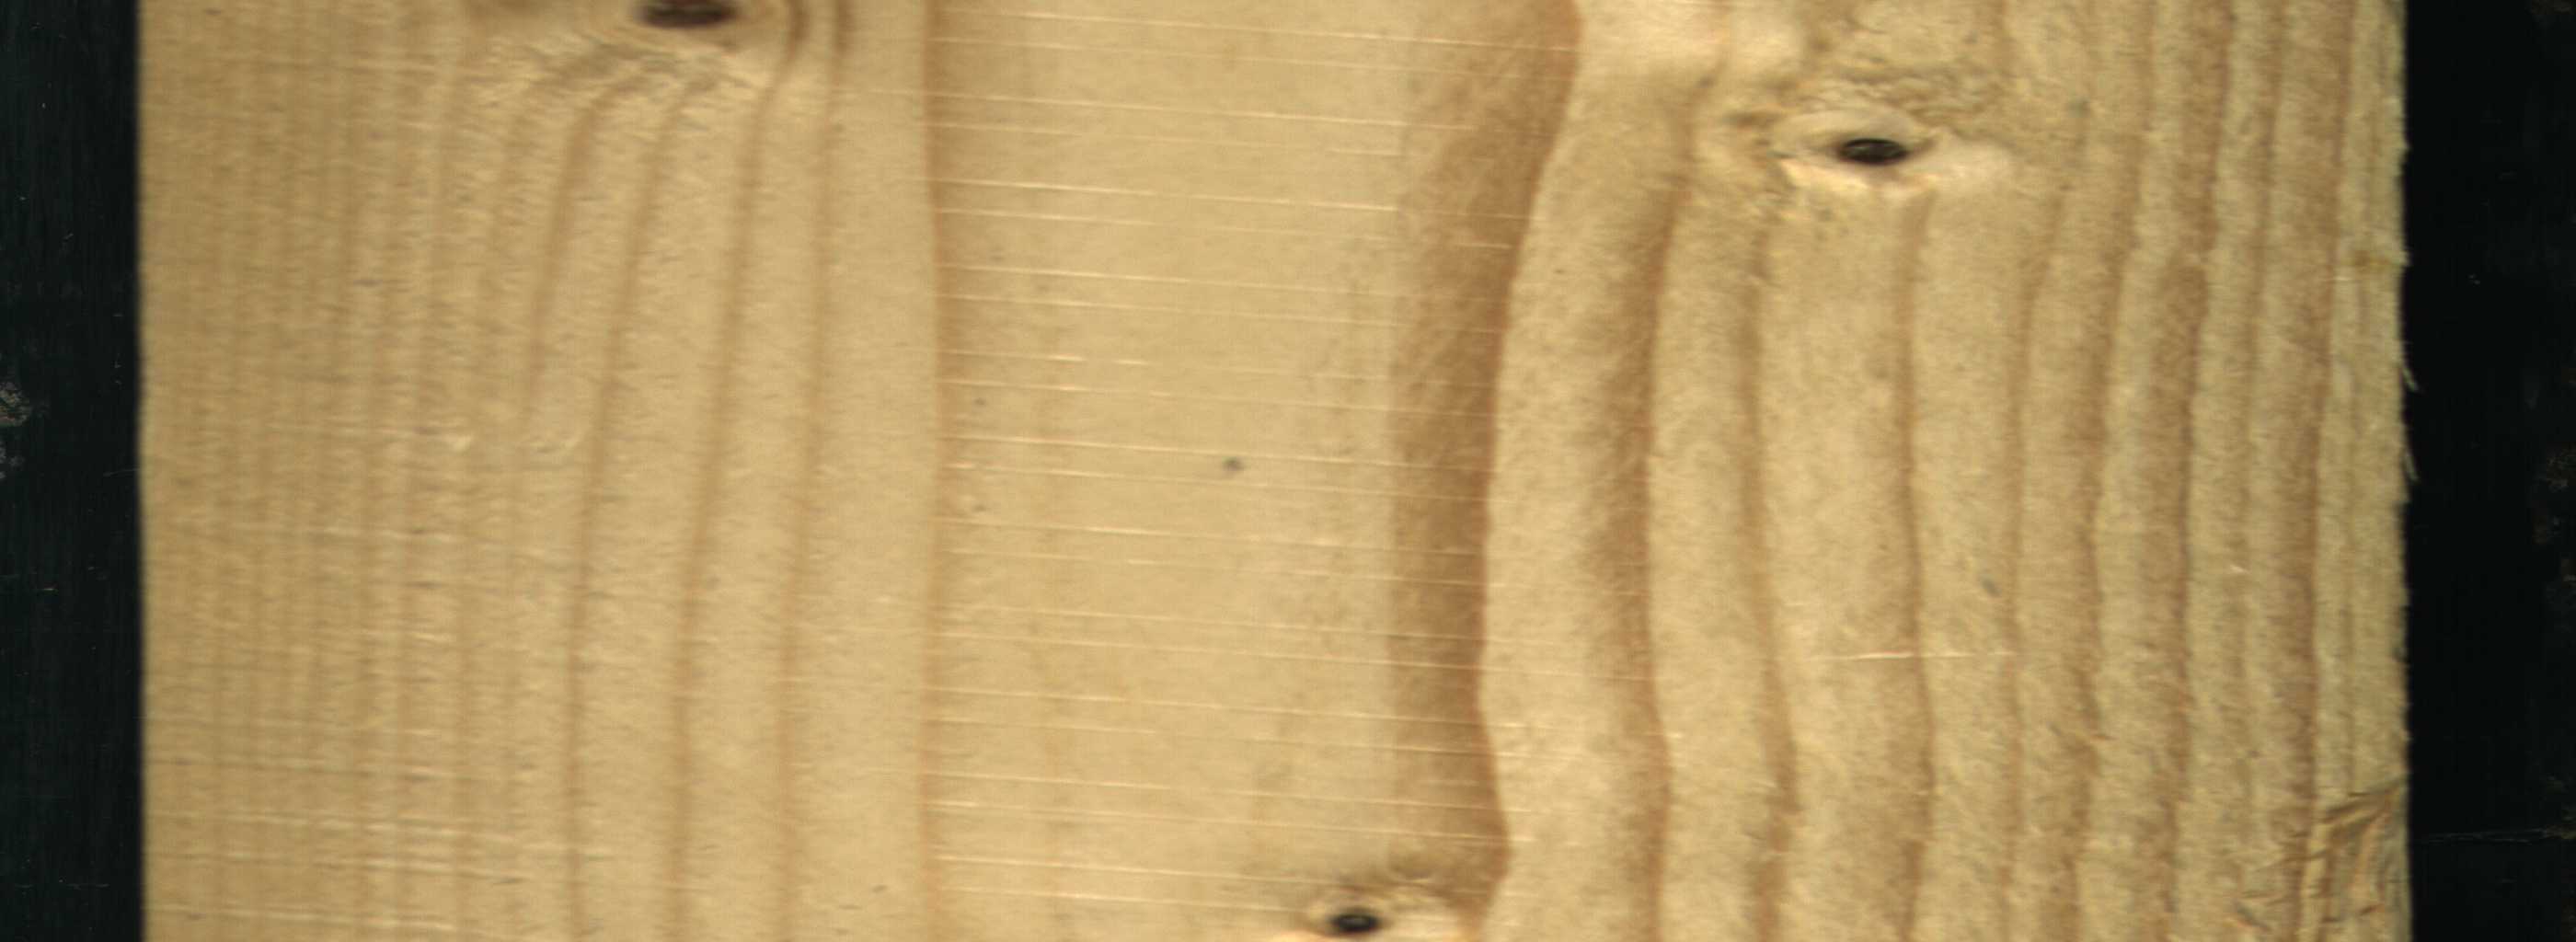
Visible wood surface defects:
Dead_Knot
Dead_Knot
Dead_Knot